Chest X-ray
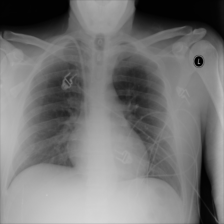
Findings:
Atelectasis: negative
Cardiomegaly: negative
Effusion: negative
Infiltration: positive
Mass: negative
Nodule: negative
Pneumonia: negative
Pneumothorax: negative
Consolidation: negative
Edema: negative
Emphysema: negative
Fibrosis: negative
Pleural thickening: negative
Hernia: negative